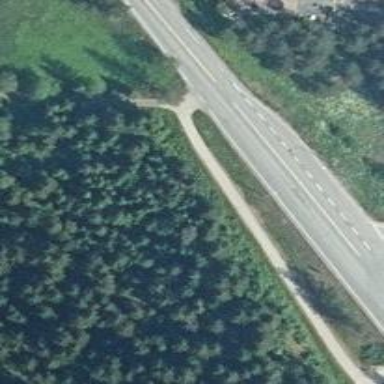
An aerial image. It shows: Asphalt cycleway.